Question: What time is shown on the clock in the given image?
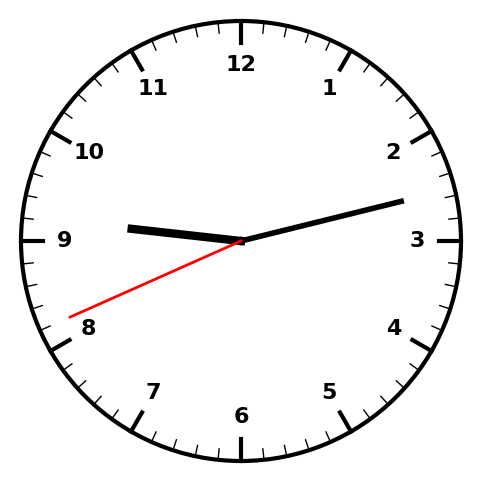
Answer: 09:12:41